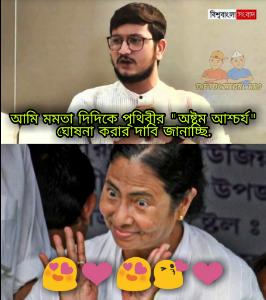
Text: আমি মমতা দিদিকে পৃথিবীর অষ্টম আশ্চর্য ঘোষণা করার দাবি জানাচ্ছি
Label: Non Hate